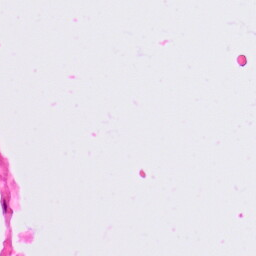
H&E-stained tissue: Lung